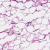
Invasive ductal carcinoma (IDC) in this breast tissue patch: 0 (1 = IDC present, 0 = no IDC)